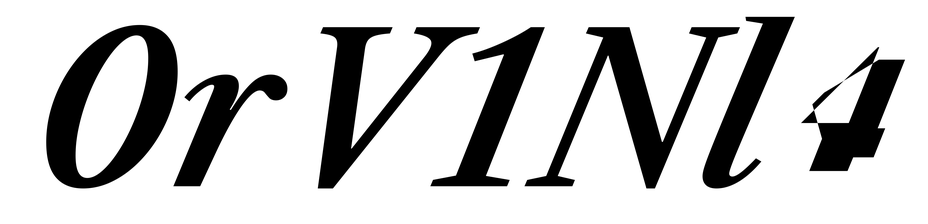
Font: LibreCaslonText-Italic_SemiBold_Italic